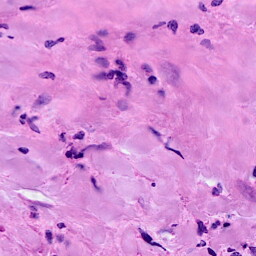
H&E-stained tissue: Breast